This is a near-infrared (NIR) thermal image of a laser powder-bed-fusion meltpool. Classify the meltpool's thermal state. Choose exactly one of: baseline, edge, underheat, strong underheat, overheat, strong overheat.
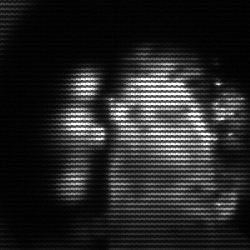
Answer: strong underheat